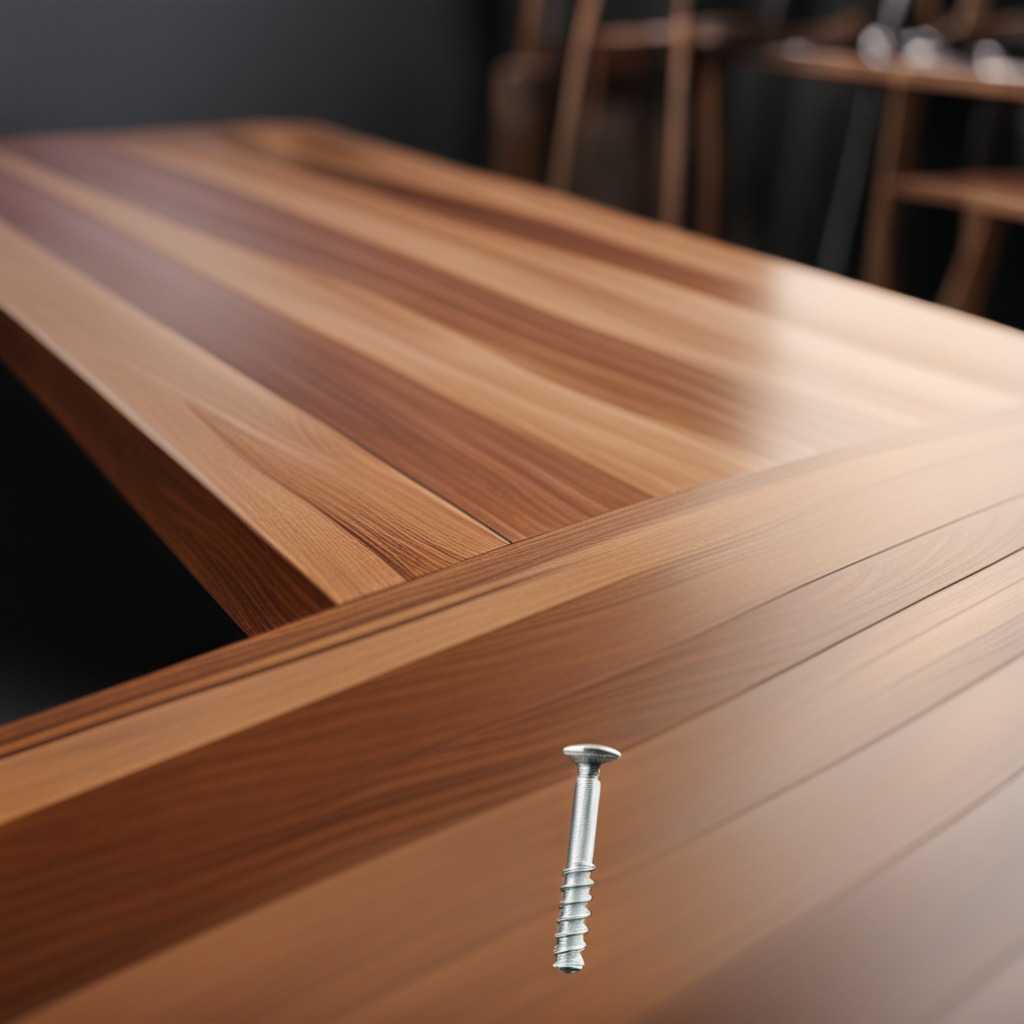
A metal screw lies on the wooden table in a carpentry studio.